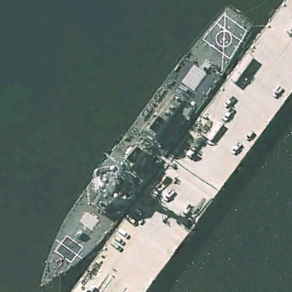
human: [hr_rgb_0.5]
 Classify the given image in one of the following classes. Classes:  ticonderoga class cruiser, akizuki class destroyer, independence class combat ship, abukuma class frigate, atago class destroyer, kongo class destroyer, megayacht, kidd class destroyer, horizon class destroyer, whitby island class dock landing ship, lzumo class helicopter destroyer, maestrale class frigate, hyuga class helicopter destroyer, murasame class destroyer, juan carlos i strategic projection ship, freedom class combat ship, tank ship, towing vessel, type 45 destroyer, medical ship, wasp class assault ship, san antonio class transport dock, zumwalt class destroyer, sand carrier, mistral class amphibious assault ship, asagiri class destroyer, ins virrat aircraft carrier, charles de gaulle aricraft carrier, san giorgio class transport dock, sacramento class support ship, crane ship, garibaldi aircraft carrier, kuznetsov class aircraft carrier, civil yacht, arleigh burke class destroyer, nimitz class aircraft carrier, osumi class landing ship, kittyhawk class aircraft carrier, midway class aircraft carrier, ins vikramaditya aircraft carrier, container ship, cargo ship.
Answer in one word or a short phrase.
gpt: Arleigh Burke class destroyer